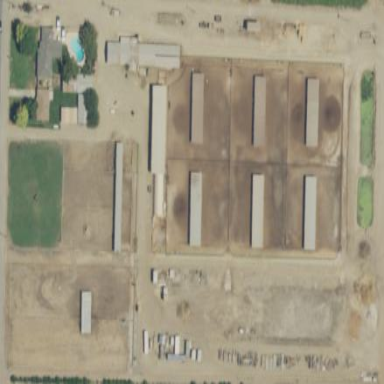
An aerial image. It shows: Farmyard area.